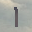
Label: 1